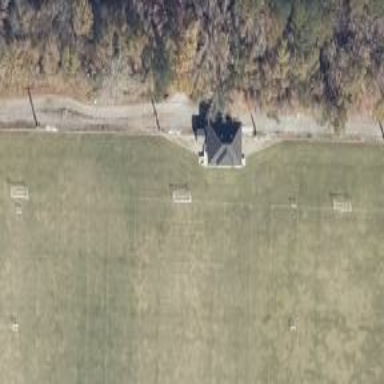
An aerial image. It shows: Soccer pitch designated for leisure and sports activities.